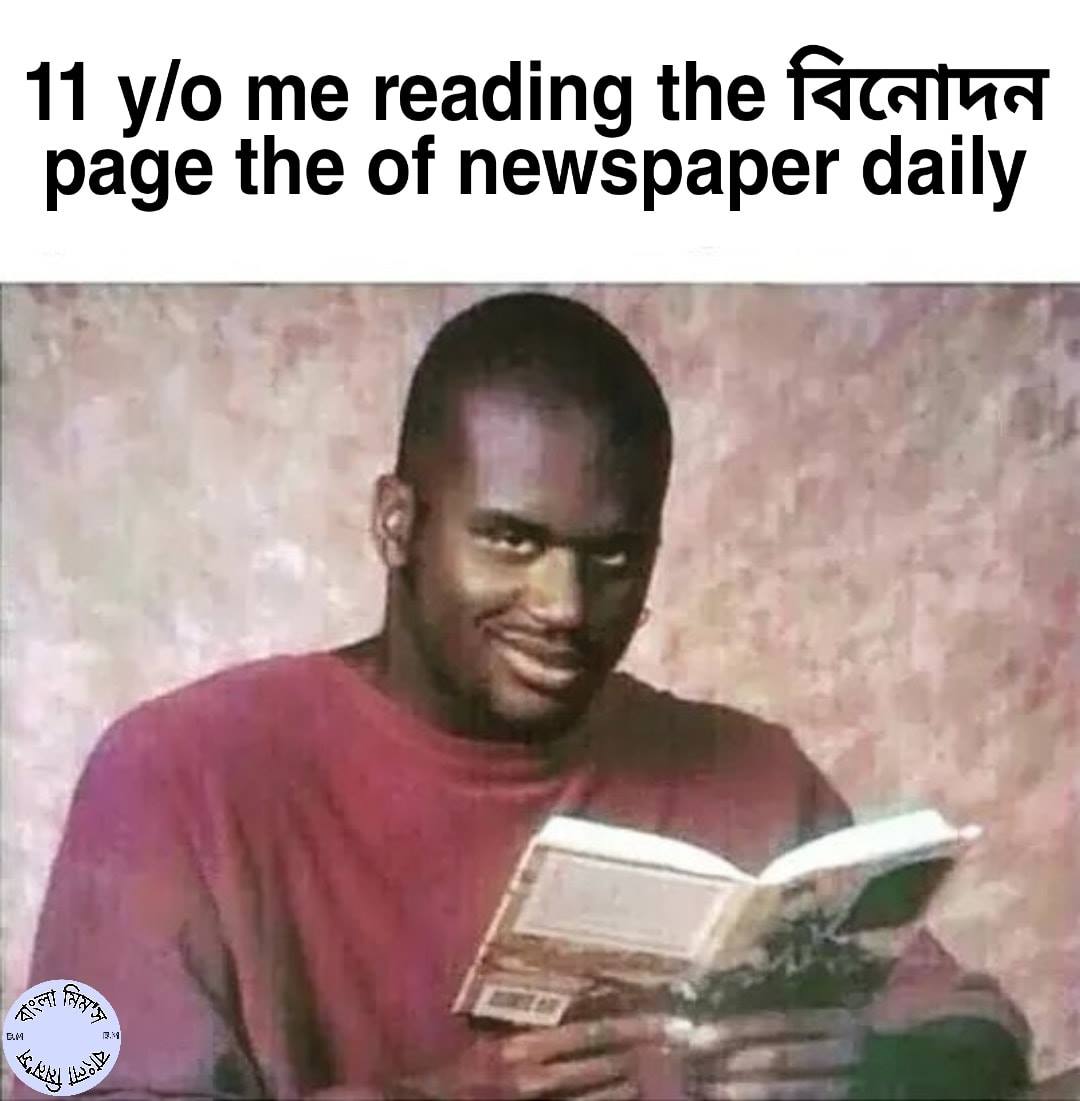
Caption: 11 y/o me reading the বিনোদন page the of newspaper daily
Label: non-hate